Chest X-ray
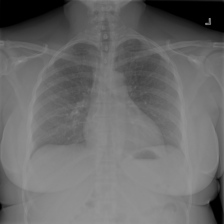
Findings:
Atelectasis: negative
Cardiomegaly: negative
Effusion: negative
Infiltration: negative
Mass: negative
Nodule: negative
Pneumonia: negative
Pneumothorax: negative
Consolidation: negative
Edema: negative
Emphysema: negative
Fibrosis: negative
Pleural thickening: negative
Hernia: negative